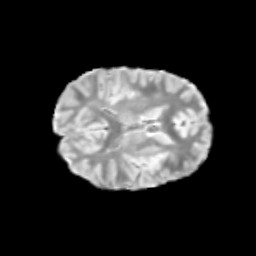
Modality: T2w
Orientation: axial
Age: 9
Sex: male
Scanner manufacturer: siemens
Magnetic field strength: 3 T
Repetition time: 3.8 s
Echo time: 0.07 s